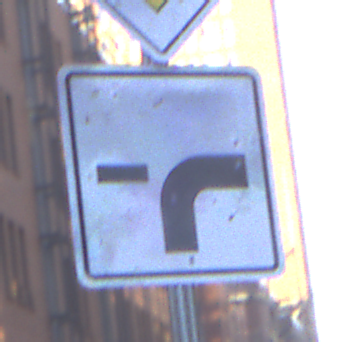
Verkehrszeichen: VerlaufVorfahrtsstrasse9
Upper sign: Vorfahrtsstrasse
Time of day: SunriseSunset
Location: Outdoor (Urban)
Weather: Clear
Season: NotSpecified
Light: Natural